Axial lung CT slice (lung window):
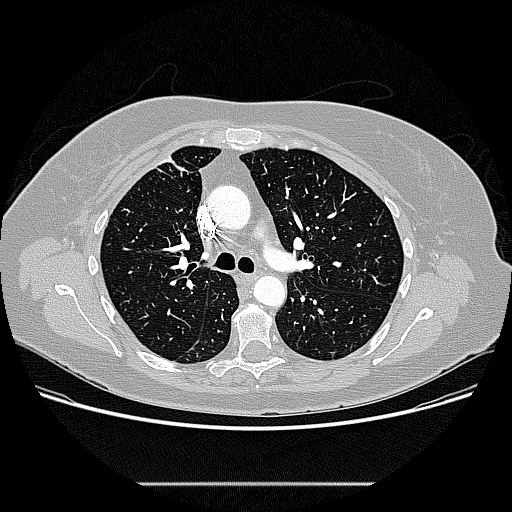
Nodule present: no